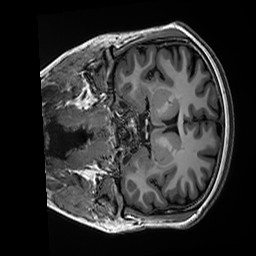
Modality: T1w
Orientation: coronal
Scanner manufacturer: siemens
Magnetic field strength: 3 T
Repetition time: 2.5 s
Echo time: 0.00299 s